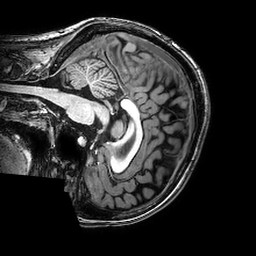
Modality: T1w
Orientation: sagittal
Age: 35
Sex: female
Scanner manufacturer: philips
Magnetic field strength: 3 T
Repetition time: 0.008298 s
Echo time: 0.00383 s